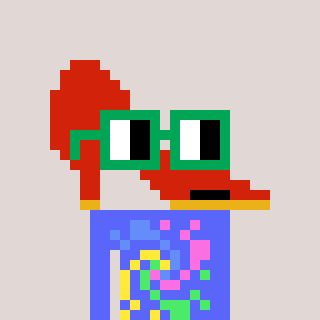
a pixel art character with square green glasses, a highheel-shaped head and a purple-colored body on a warm background